Question: The following variables are used:
- 'SP'- 'YP'
I have eight data points. For every 8 data points on x-axis, I have the following labels:
Asset1 - Asset2 - Asset3 - Asset4 - Asset5 - Asset6 - Asset7 - Asset8
This is my output from MatLab:

This is my code:
'''
SP = rand(8,1)/100;
YP = (rand(8,1)/100)*2;
plot(YP,'DisplayName','YP');
hold on;
plot(SP,'DisplayName','SP');
hold off;
title('SP and YP monthly returns');
xlabel('Monthly time series');
MY = 'Siemens SAP Daimler Allianz DEU.Telekom Adidas BMW DEU.Bank';
set(gca, 'xTickLabels', 'Asset1 Asset2 Asset3 Asset4 Asset5 Asset6 Asset7 Asset8');
xticklabel_rotate('Asset1 Asset2 Asset3 Asset4 Asset5 Asset6 Asset7 Asset8');
ylabel('Percentage of prices discounts');
set(gca, 'yTickLabels', num2str(100.*get(gca,'yTick')','%g%%'));
'''
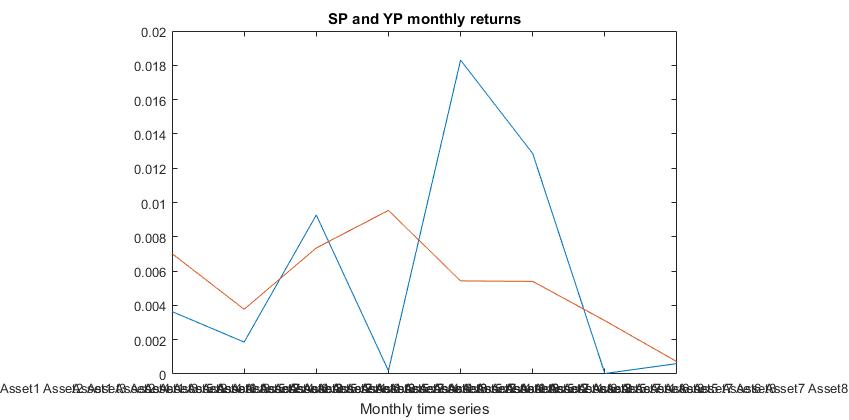
Answer: You need to use a <URL>:
'''
labelCell = {'Asset1' 'Asset2' 'Asset3' 'Asset4' 'Asset5' 'Asset6' 'Asset7' 'Asset8'};
set(gca, 'xTickLabel', labelCell);
'''
When you pass a character array like you did, MATLAB just recycles the whole thing for every tick label. You'll have to pass a cell array to <URL> property:
'''
set(gca, 'XTickLabelRotation', 45); % Rotate by 45 degrees
'''